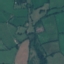
Land use / land cover: Pasture